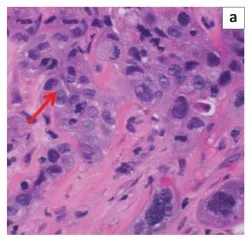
Histopathological diagnosis of primary squamous cell carcinoma of the urinary bladder (a) Hematoxylin and eosin stain; 400 x magnification indicating well differentiated squamous cells (red arrow).
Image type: pathology (h&e)